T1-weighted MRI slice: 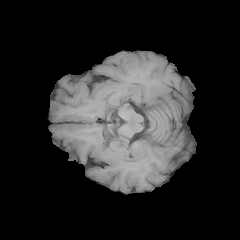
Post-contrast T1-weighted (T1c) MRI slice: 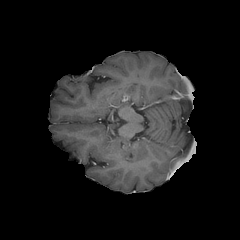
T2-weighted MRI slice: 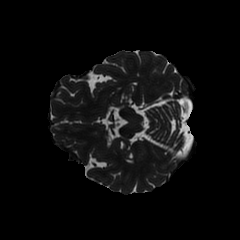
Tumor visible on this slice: no